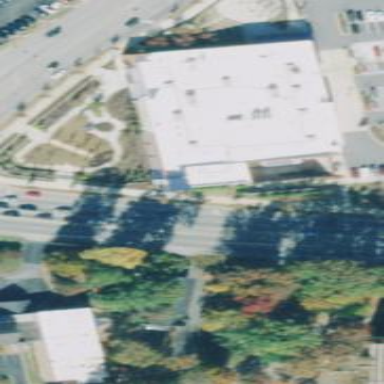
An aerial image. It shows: Retail building.